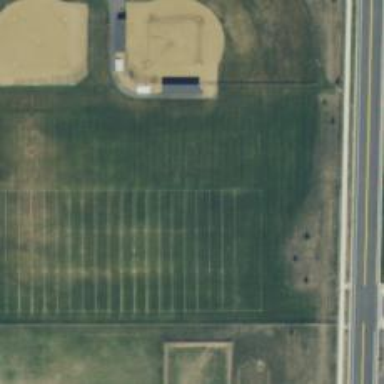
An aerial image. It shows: American football pitch for leisure and sport activities.